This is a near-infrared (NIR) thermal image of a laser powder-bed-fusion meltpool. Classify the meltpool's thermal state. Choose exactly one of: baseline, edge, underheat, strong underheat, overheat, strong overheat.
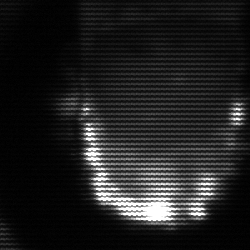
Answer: baseline